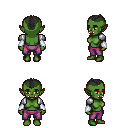
a pixel art fantasy rpg character, female body template, orc, green skin, steel arm armor, magenta pants, raven short mohawk hairstyle, white cloth bracers, four views (front, back, left, right), 2x2 character sprite sheet, small pixel art, hard edges, no anti-aliasing